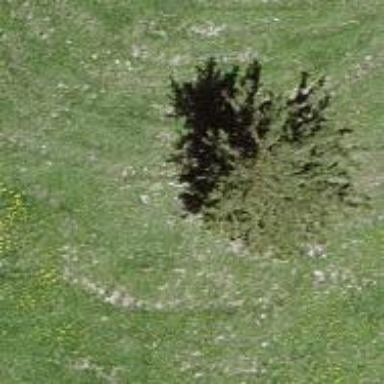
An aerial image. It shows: Needle-leaved tree in natural setting.